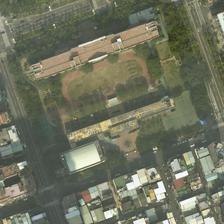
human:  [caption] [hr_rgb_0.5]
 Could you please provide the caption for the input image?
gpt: a playground is surrounded by many green plants and buildings .

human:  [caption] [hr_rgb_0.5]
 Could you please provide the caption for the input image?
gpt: many buildings and some green trees are around a playground .

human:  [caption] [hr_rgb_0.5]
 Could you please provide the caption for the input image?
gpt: this area is a square, in which there is an oval football field in the middle of the tall buildings .

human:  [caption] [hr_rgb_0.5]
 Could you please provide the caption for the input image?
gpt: a playground is surrounded by many green trees and buildings .

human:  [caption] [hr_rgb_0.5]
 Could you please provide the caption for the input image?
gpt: a playground is surrounded by many green plants and buildings .